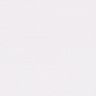
Metastatic tissue present: no